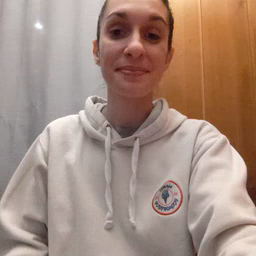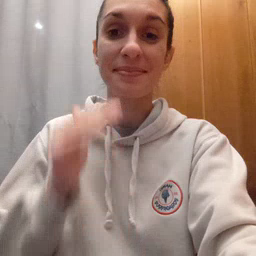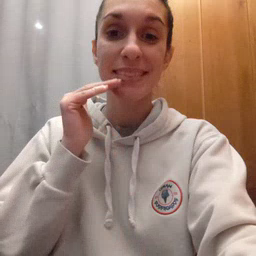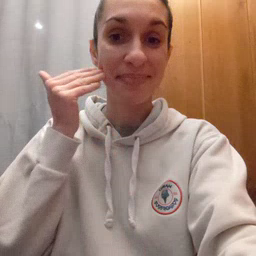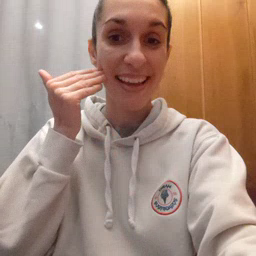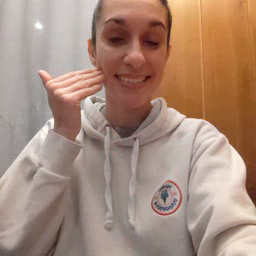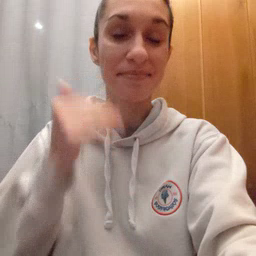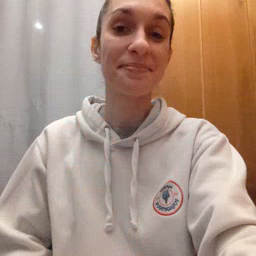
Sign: smile